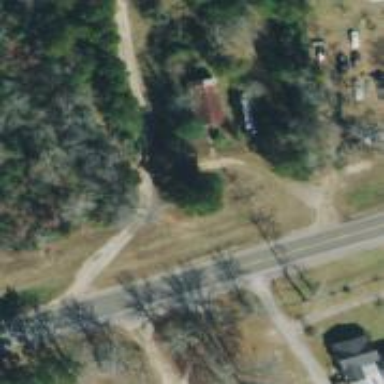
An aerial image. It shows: Driveway.